The image is the raw time-domain waveform of a rolling-element bearing's vibration signal. Diagnose the bearing from this image, choosing from: normal, inner_race, outer_race, ball.
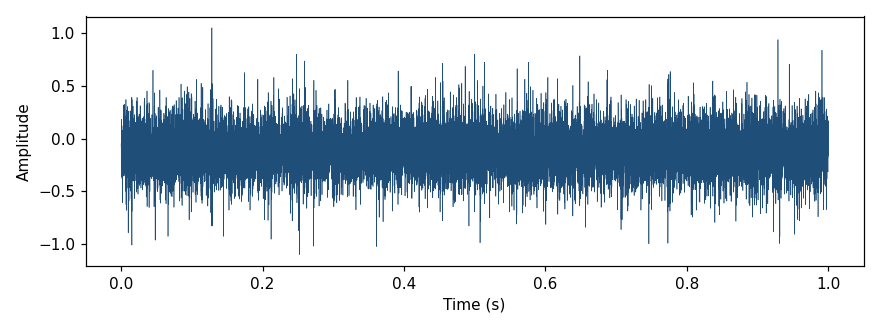
Answer: inner_race